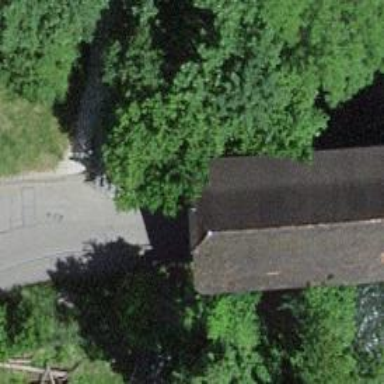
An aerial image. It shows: Covered bridge over service road.